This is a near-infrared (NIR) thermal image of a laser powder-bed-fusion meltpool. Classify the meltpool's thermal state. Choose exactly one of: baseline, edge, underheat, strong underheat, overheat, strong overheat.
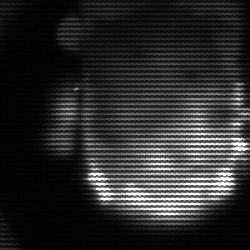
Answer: baseline